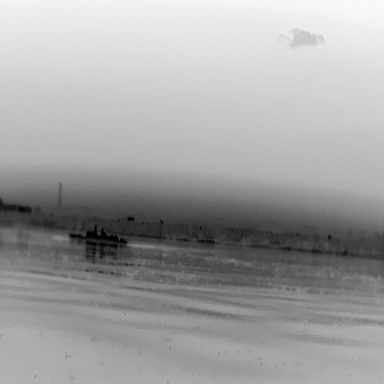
There is a warship in the infrared image.